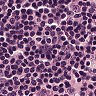
Metastatic tissue present: no